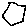
Label: hexagon